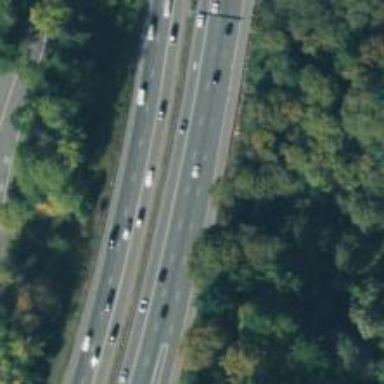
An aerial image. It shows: Asphalt motorway.